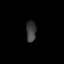
Tissue: lung
Cell type: Epithelial cells
Senescence score: 0.5569
Nuclear area (px): 204
Mean DAPI intensity: 60.093